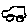
Label: car